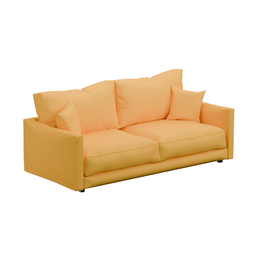
Label: furniture